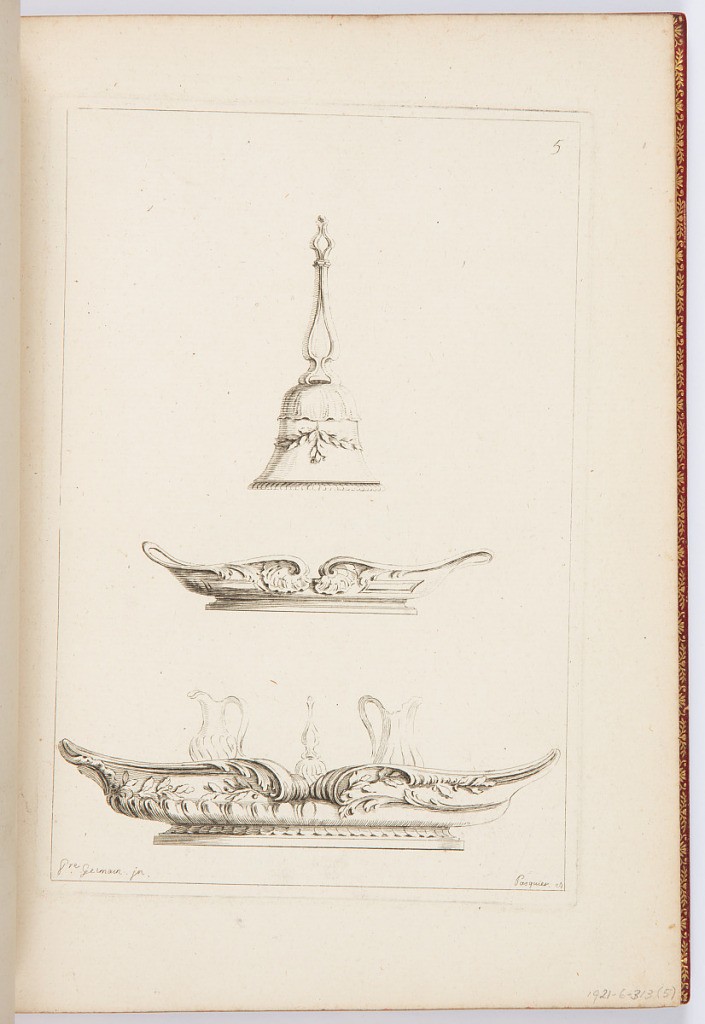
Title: Cuvettes et Sonnettes pour les Burettes
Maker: Pierre Germain, French, 1703 - 1783
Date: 1748
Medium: Etching on laid paper
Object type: Print
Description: Designs for a bell and two trays decorated with garland, gadrooning, shells, rinceaux, and branches. The bottom tray is represented holding two small pitchers and the bell. The plate is signed and numbered.